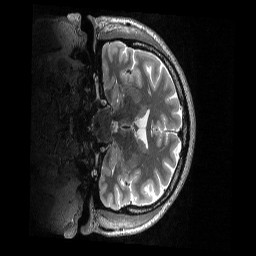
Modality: T2w
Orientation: coronal
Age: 36
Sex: male
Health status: ill
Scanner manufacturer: siemens
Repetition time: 3.2 s